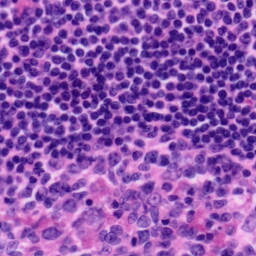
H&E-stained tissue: Tonsil